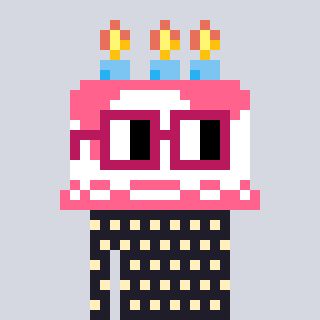
a pixel art character with square dark red glasses, a cake-shaped head and a grayscale-colored body on a cool background